Field crop: maize
Growth stage: 2
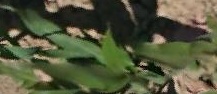
Species: maize